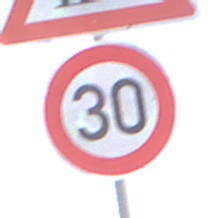
Verkehrszeichen: Geschwindigkeit30
Zusatzzeichen oben: UnzureichendesLichtraumprofil
Umgebung: Outdoor, RoadRail
Tageszeit: MorningAfternoon
Wetter: PartlyCloudy
Licht: Natural
Jahreszeit: NotSpecified
Kontrast: LowContrast